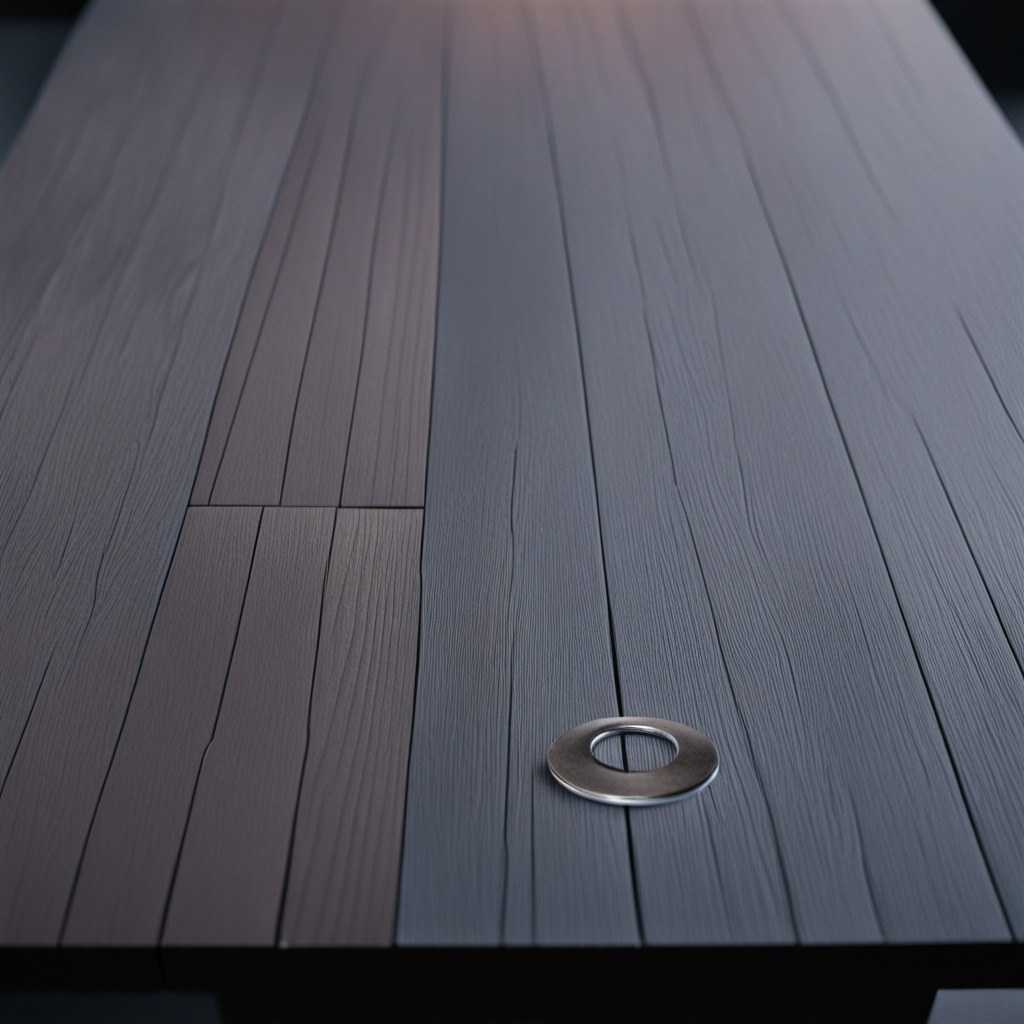
A flat metal washer is lying on the old table with burn marks in a small garage at twilight.